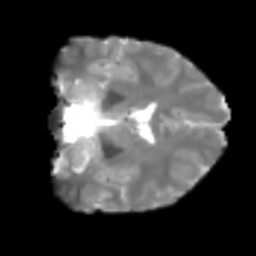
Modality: T2w
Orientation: coronal
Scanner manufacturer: siemens
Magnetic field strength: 3 T
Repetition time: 4 s
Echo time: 0.0594 s